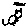
Label: cat